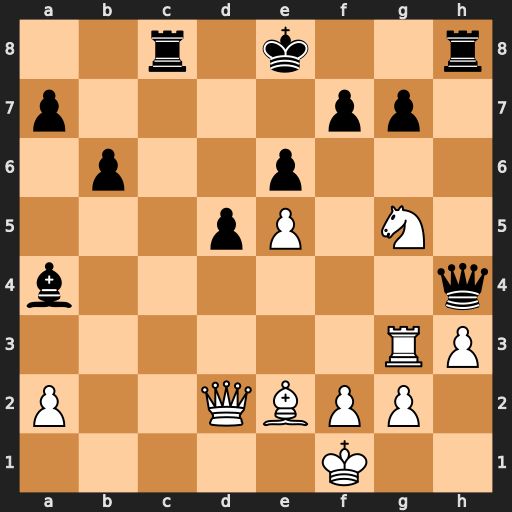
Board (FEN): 2r1k2r/p4pp1/1p2p3/3pP1N1/b6q/6RP/P2QBPP1/5K2
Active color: w
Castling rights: k
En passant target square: -
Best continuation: Rg4 Qxg4 Bxg4